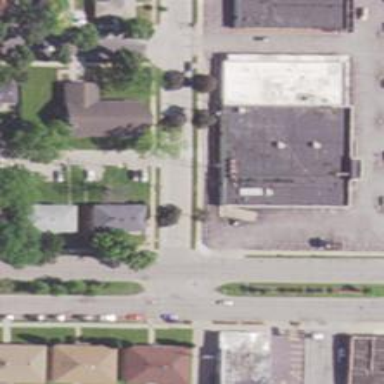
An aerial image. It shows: Alley classified as service road.